Question: When we press the btnSettings, will be displayed in . I want display (only and ), is possible? code as follows:
'''
using System;
using System.Windows.Forms;
namespace Temperature
{
public partial class temperatureUc : UserControl
{
public enum temperatureUnit
{
Celsius, // default
Delisle, // degDe = (100 - degC) * 3/2
Fahrenheit, // degF = degC * 9/5 + 32
Kelvin, // degK = degC + 273.15
Newton, // degN = degC * 33/100
Rankine, // degR = (degC + 273.15) * 9/5
Reaumur, // degRe = degC * 4/5
Romer // degRo = degC * 21/40 + 7.5
}
public temperatureUc()
{
InitializeComponent();
this.cboTemperatureUnit.DataSource = Enum.GetValues(typeof(temperatureUnit));
}
#region "Event"
public delegate void SettingsStateEventHandler(object sender, EventArgs e);
public event SettingsStateEventHandler settingsStateChanged;
private void OnSettingsChanged(object sender, EventArgs e)
{
if (this.settingsStateChanged != null)
this.settingsStateChanged(sender, e);
}
#endregion
#region "Properties"
private Single _TemperatureValue;
public Single TemperatureValue
{
get
{
return this._TemperatureValue;
}
set
{
if (value.GetType() == typeof(Single))
{
_TemperatureValue = value;
this.txtTemperatureValue.Text = _TemperatureValue.ToString();
}
}
}
private temperatureUnit _TemperatureUnit;
public temperatureUnit TemperatureUnit
{
get
{
return this._TemperatureUnit;
}
set
{
if (value.GetType() == typeof(temperatureUnit))
{
_TemperatureUnit = value;
this.cboTemperatureUnit.Text = _TemperatureUnit.ToString();
}
}
}
#endregion
private void btnSettings_Click(object sender, EventArgs e)
{
this.OnSettingsChanged(sender, e);
}
}
}
'''
User control above code will be called from code bellow:
'''
using System;
using System.Windows.Forms;
using Temperature;
using System.Diagnostics;
using System.Drawing;
namespace TemperatureImplements
{
public partial class Form1 : Form
{
private PropertyGrid pGrid = new PropertyGrid();
public Form1()
{
InitializeComponent();
this.temperatureUc1.settingsStateChanged += new temperatureUc.SettingsStateEventHandler(temperatureUc1_settingsStateChanged);
}
void temperatureUc1_settingsStateChanged(object sender, EventArgs e)
{
pGrid.Size = new Size(300, 500);
pGrid.Location = new Point(300,10);
pGrid.SelectedObject = temperatureUc1;
this.Controls.Add(pGrid);
}
}
}
'''
Picture as follows:

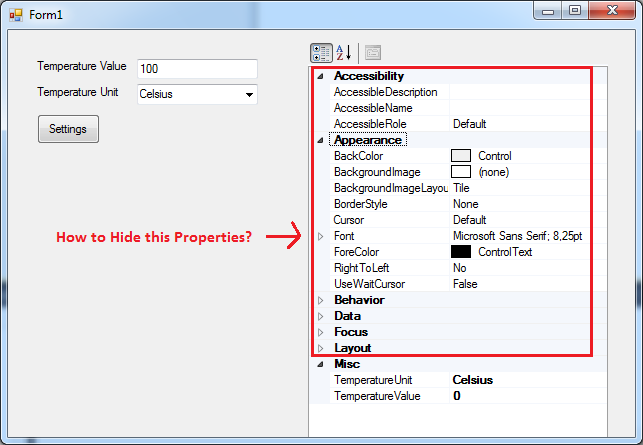
Answer: There is a way. This article has a section called "Customizing the PropertyGrid Control" that explains how to do it <URL>
Basically you just want to define the 'AppSettings' class to only include 'TemperatureUnit and'TemeratureValue'.
'''
AppSettings appset = new AppSettings();
MyPropertyGrid.SelectedObject = appset;
'''
Define AppSettings as follows;
'''
[DefaultPropertyAttribute("SaveOnClose")]
public class AppSettings{
private bool saveOnClose = true;
private string tempUnit;
private int tempValue;
[CategoryAttribute("Global Settings"),
ReadOnlyAttribute(false),
DefaultValueAttribute("Celsius")]
public string TemperatureUnit
{
get { return tempUnit; }
set { tempUnit = value; }
}
[CategoryAttribute("Global Settings"),
ReadOnlyAttribute(false),
DefaultValueAttribute(0)]
public string TemperatureValue
{
get { return tempValue; }
set { tempValue = value; }
}
}
'''
By the way, I'm changing the category from Misc to Global Settings, don't know if that's what you want but it makes sense when they're the only options. You may have to explicitly declare the other attributes this 'BrowsableAttribute(false)' so they're not displayed but I don't think it's necessary.